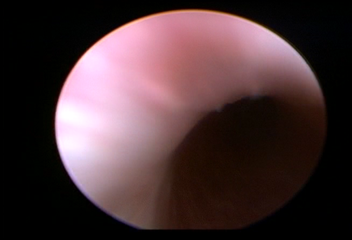
Modality: WLC
Class: Normal mucosa
Bladder cancer association: No